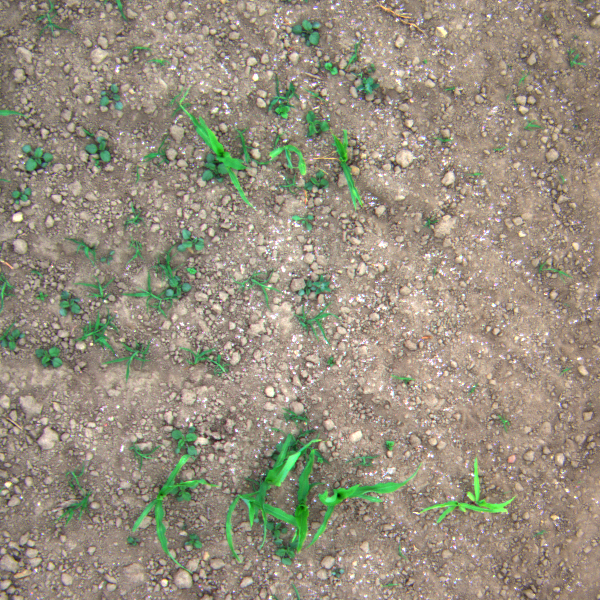
Acquisition date: 2023-06-06
Tile: 0656
Annotated plant instances:
label: amaranth
label: amaranth
label: amaranth
label: amaranth
label: weed_other
label: amaranth
label: barnyard_grass
label: barnyard_grass
label: barnyard_grass
label: barnyard_grass
label: amaranth
label: amaranth
label: barnyard_grass
label: weed_other
label: barnyard_grass
label: amaranth
label: barnyard_grass
label: weed_other
label: barnyard_grass
label: barnyard_grass
label: barnyard_grass
label: barnyard_grass
label: barnyard_grass
label: barnyard_grass
label: barnyard_grass
label: barnyard_grass
label: barnyard_grass
label: maize
label: maize
label: maize
label: maize
label: amaranth
label: maize
label: maize
label: maize
label: weed_other
label: barnyard_grass
label: quickweed
label: amaranth
label: barnyard_grass
label: barnyard_grass
label: barnyard_grass
label: barnyard_grass
label: barnyard_grass
label: amaranth
label: amaranth
label: barnyard_grass
label: amaranth
label: quickweed
label: barnyard_grass
label: barnyard_grass
label: amaranth
label: weed_other
label: barnyard_grass
label: amaranth
label: barnyard_grass
label: amaranth
label: barnyard_grass
label: barnyard_grass
label: barnyard_grass
label: barnyard_grass
label: barnyard_grass
label: barnyard_grass
label: barnyard_grass
label: barnyard_grass
label: barnyard_grass
label: barnyard_grass
label: barnyard_grass
label: barnyard_grass
label: weed_other
label: quickweed
label: amaranth
label: amaranth
label: amaranth
label: barnyard_grass
label: barnyard_grass
label: barnyard_grass
label: barnyard_grass
label: barnyard_grass
label: barnyard_grass
label: amaranth
label: amaranth
label: amaranth
label: weed_other
label: barnyard_grass
label: maize
label: amaranth
label: barnyard_grass
label: barnyard_grass
label: barnyard_grass
label: barnyard_grass
label: barnyard_grass
label: barnyard_grass
label: amaranth
label: amaranth
label: quickweed
label: barnyard_grass
label: barnyard_grass
label: weed_other
label: barnyard_grass
label: barnyard_grass
label: amaranth
label: maize
label: maize
label: maize
label: barnyard_grass
label: barnyard_grass
label: barnyard_grass
label: barnyard_grass
label: barnyard_grass